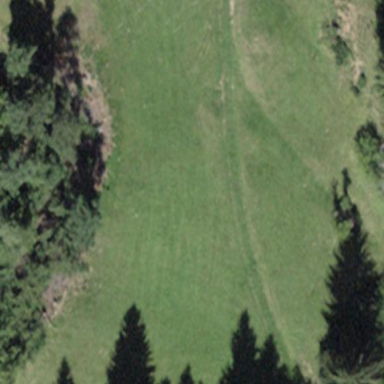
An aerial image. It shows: Beautiful meadow.